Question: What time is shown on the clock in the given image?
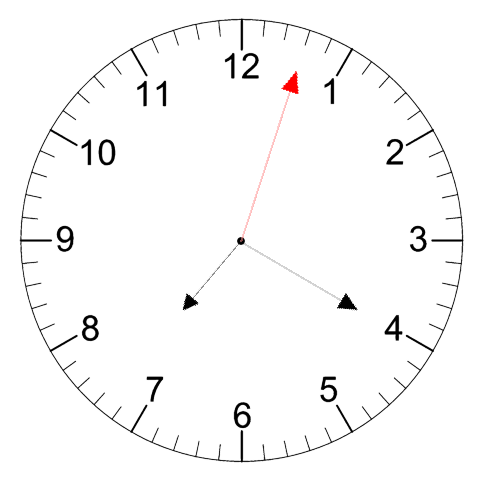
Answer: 07:20:03